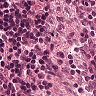
Metastatic tissue present: no